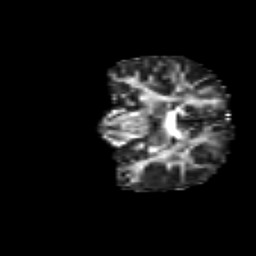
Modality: FA
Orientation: coronal
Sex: male
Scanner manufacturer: siemens
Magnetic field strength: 3 T
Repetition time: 5 s
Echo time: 0.071 s